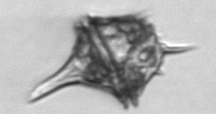
Label: Amylax